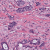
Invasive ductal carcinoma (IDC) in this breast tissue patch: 1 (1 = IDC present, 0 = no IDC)